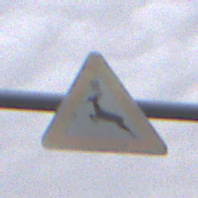
Verkehrszeichen: WildwechselRechts
Umgebung: Outdoor, Suburban
Tageszeit: Midday
Wetter: Overcast
Licht: Natural
Jahreszeit: NotSpecified
Kontrast: LowContrast